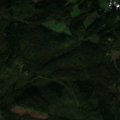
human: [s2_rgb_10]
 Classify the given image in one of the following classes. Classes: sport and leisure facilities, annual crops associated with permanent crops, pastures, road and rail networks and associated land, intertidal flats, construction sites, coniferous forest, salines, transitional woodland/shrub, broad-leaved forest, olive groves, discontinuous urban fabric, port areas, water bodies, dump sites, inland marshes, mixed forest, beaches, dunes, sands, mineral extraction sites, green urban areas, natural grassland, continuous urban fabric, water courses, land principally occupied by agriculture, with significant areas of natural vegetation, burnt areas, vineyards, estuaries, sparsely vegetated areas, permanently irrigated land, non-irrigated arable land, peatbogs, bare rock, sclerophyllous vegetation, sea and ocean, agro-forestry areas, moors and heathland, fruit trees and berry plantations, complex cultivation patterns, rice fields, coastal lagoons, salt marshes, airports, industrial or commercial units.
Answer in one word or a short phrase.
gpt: coniferous forest, mixed forest